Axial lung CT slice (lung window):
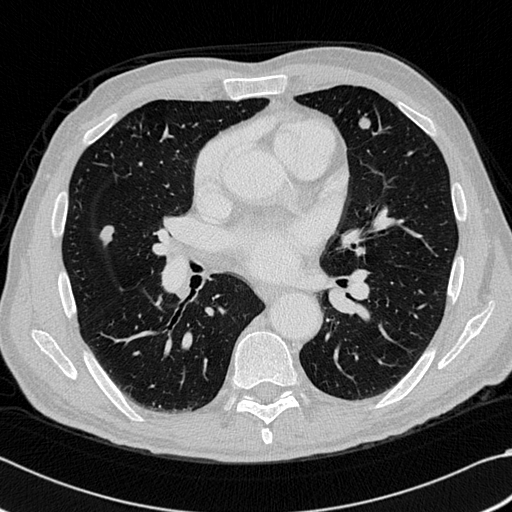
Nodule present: yes
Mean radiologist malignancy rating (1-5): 3